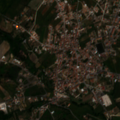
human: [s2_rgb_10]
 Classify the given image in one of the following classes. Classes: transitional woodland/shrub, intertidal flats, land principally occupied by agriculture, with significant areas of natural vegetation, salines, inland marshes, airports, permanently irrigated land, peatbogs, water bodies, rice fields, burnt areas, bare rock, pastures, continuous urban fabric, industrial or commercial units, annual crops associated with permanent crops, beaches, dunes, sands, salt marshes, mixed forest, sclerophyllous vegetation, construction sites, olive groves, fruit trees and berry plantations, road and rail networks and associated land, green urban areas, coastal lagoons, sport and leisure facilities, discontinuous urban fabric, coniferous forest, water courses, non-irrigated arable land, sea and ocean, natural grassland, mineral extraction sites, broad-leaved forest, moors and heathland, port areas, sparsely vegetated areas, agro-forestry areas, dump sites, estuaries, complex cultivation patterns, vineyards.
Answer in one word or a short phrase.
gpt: continuous urban fabric, complex cultivation patterns, land principally occupied by agriculture, with significant areas of natural vegetation